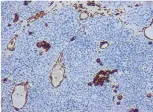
The hematoxylin-eosin (HE) and immunohistochemical pictures. , Vimentin.
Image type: pathology (immunostaining)